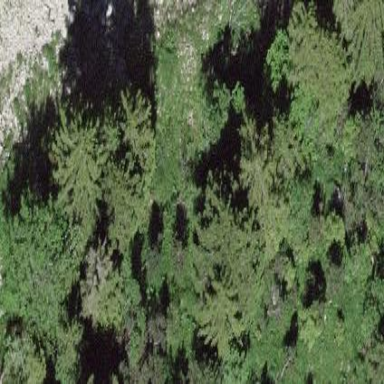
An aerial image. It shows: Forest area.